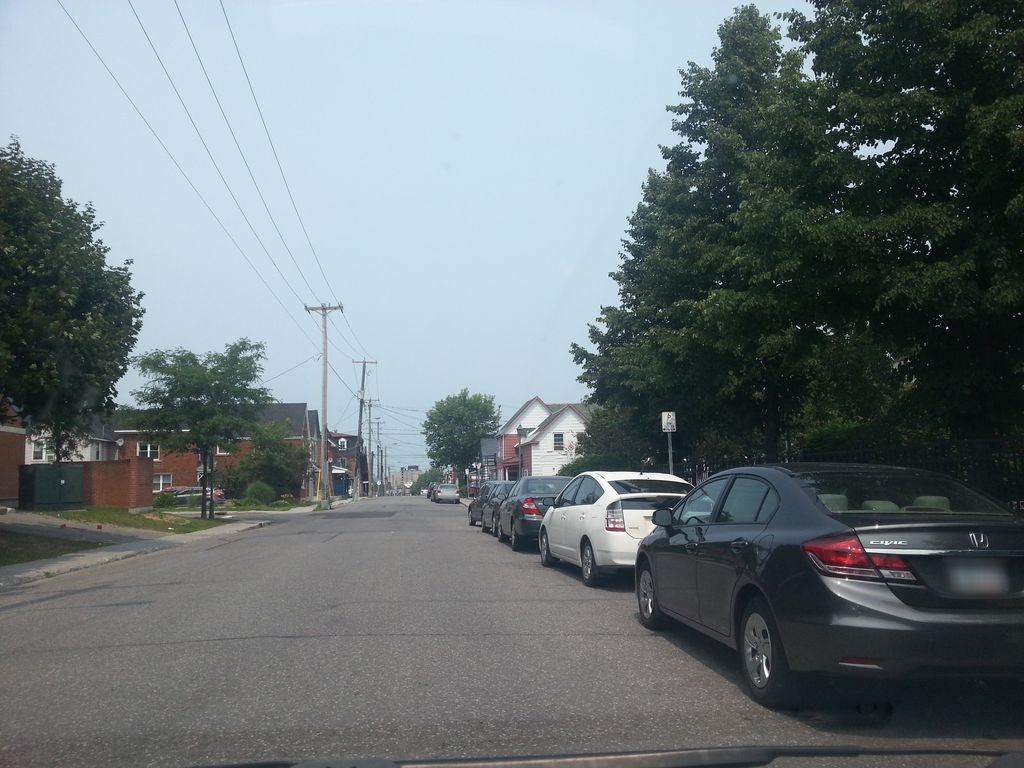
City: ottawa-gatineau